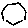
Label: hexagon